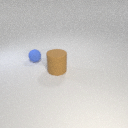
small blue rubber sphere behind large brown rubber cylinder